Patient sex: F
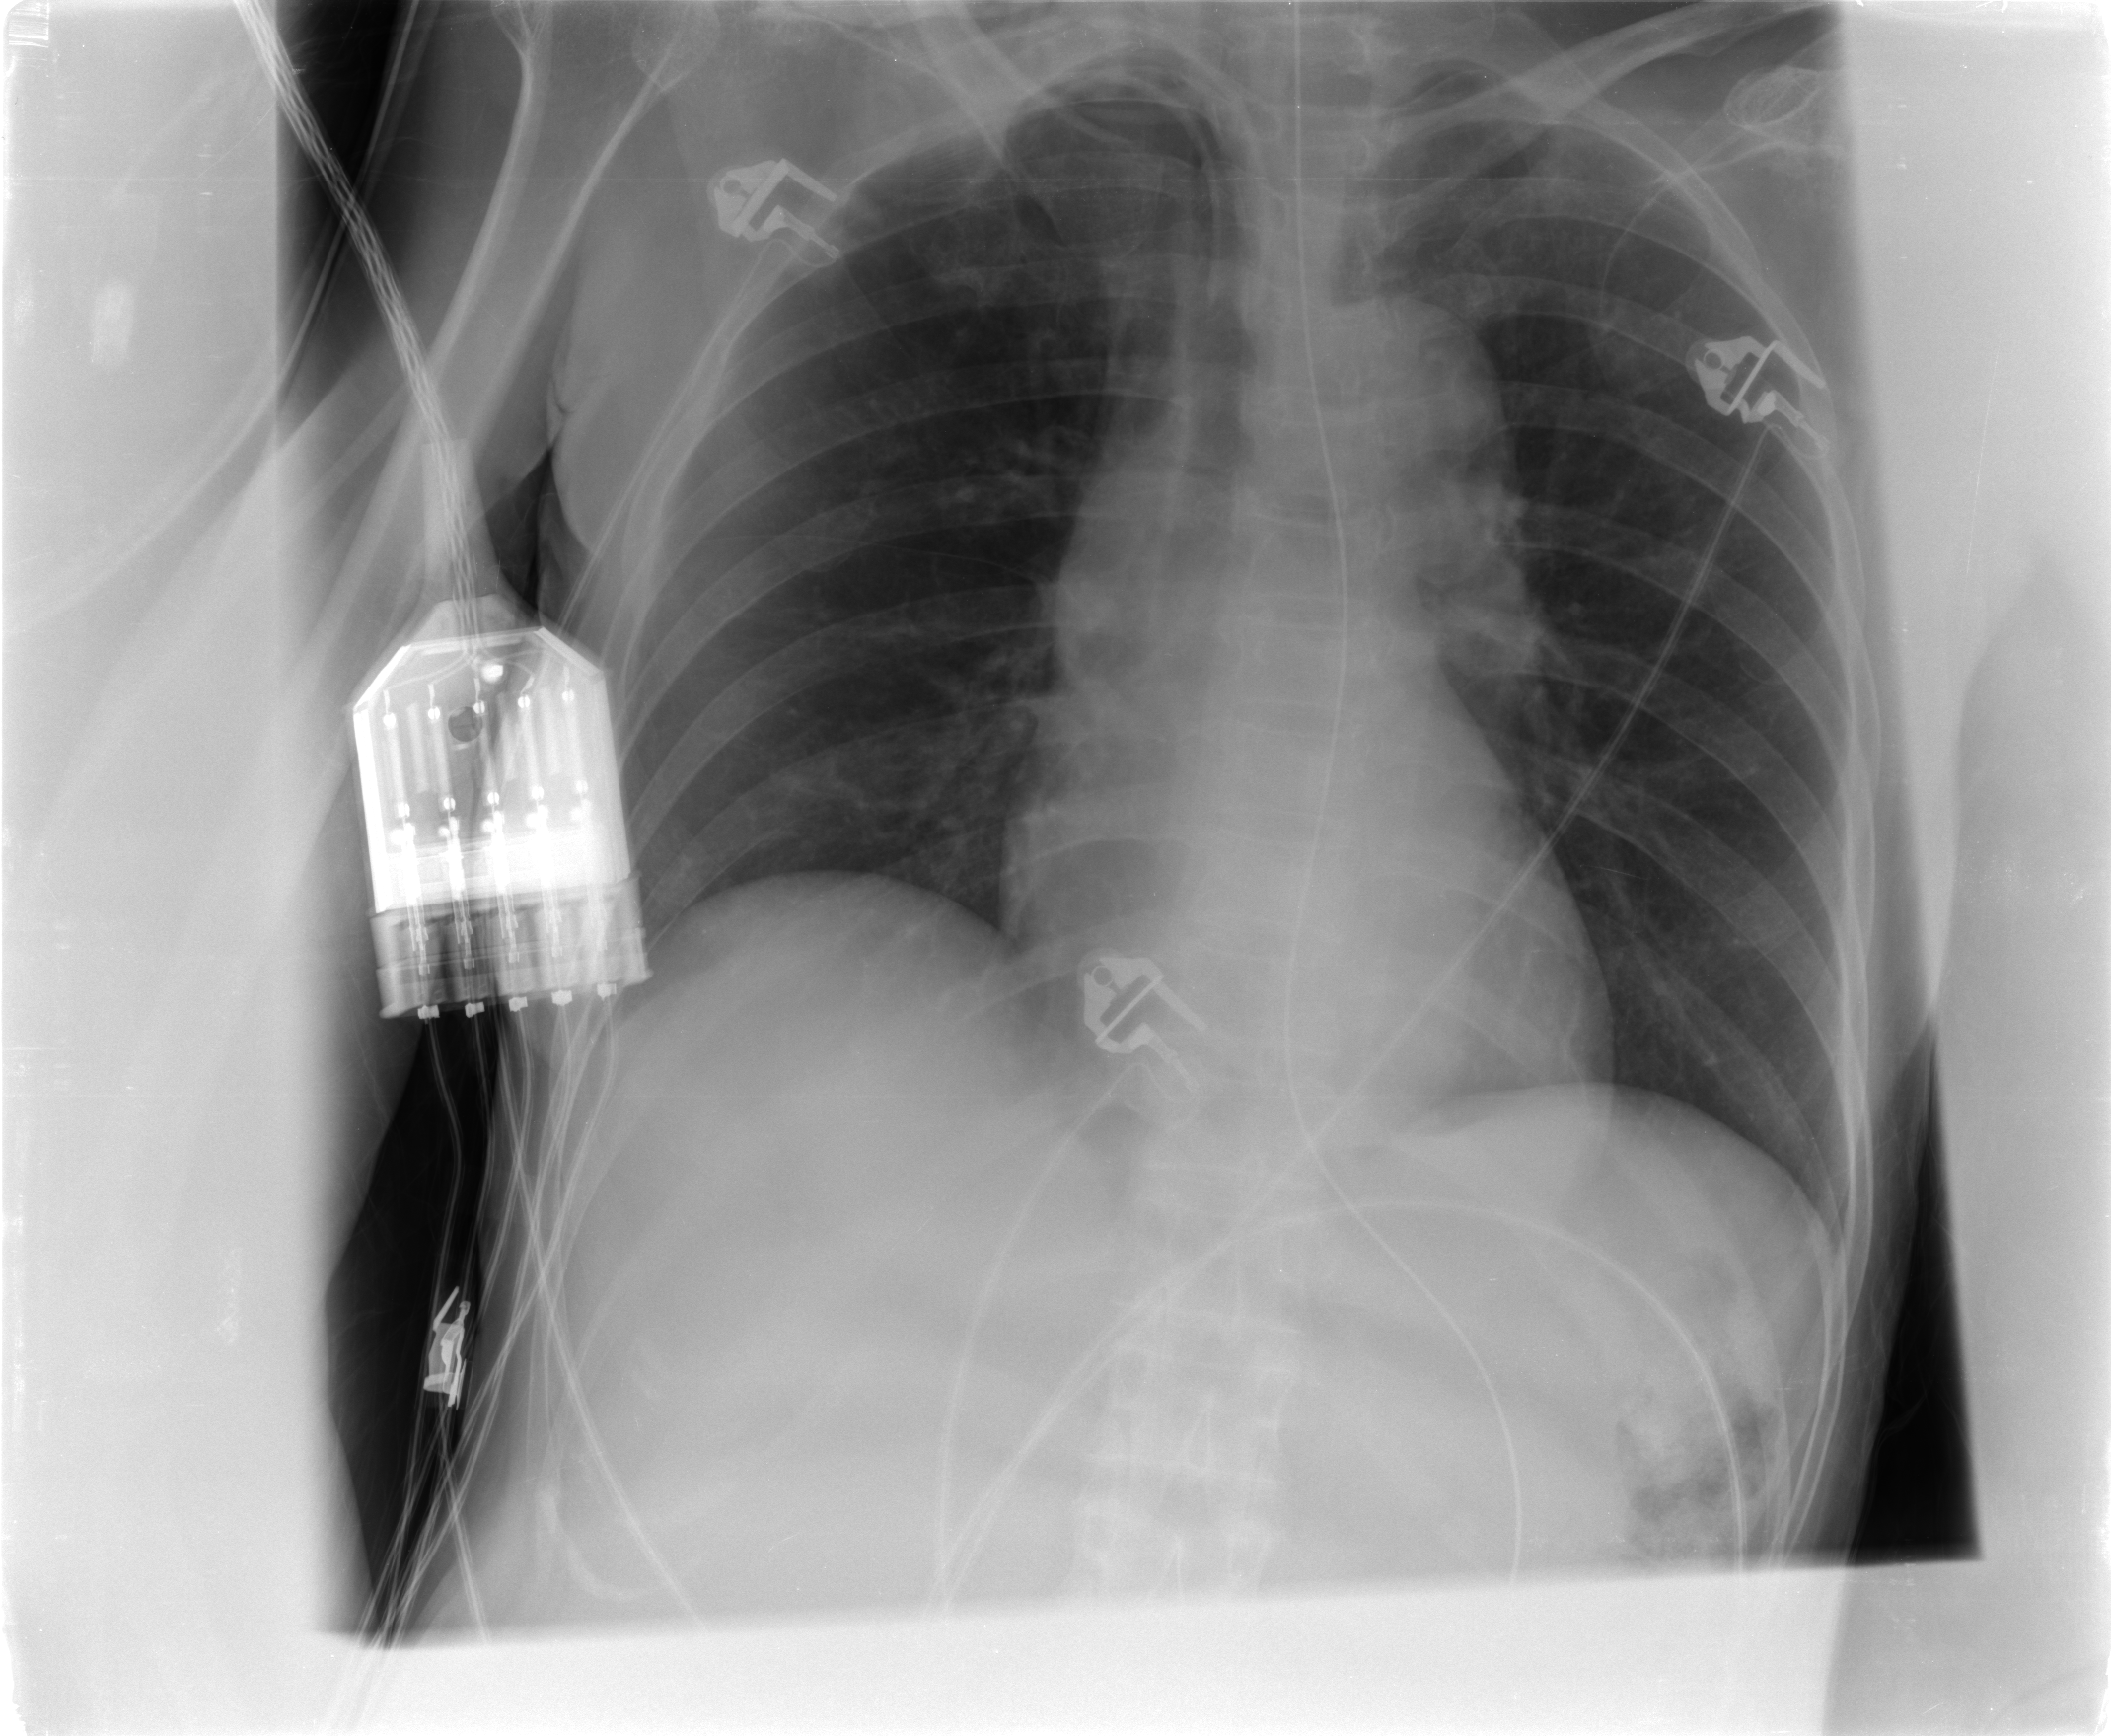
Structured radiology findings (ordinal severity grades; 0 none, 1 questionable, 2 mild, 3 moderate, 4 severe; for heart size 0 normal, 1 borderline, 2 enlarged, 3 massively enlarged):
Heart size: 0
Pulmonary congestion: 2
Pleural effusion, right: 0
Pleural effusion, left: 0
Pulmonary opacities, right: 0
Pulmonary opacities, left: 0
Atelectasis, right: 0
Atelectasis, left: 0